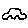
Label: car